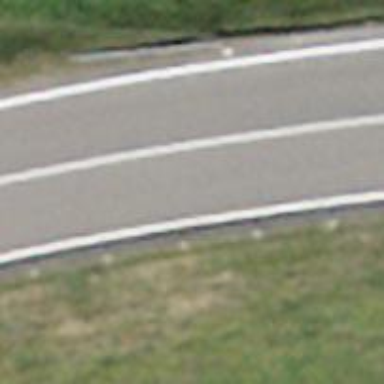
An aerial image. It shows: Asphalt road classified as trunk highway.